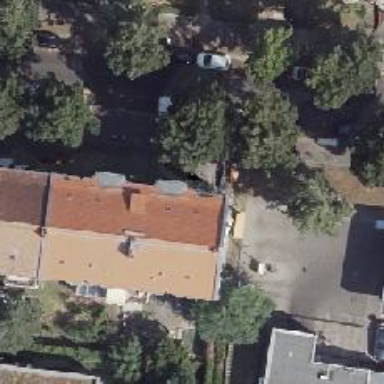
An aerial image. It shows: Kindergarten.